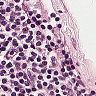
Metastatic tissue present: no